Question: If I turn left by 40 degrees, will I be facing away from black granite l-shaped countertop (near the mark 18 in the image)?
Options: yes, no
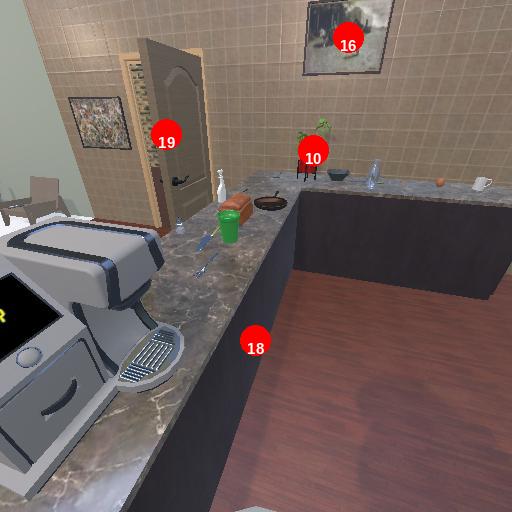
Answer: yes